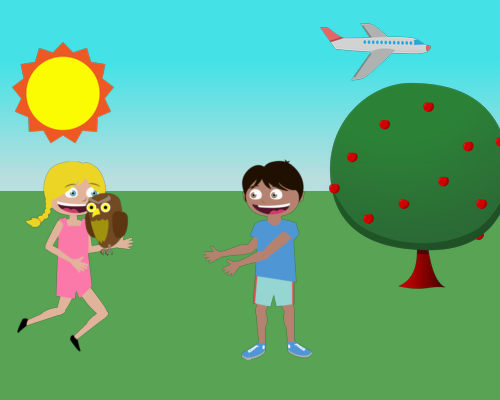
to the right there is a small apple tree with a plane flying right over it and there is a sun in the left corner and under the sun a woman running with an owl on her arm and in front of her there is a happy boy holding his arms out